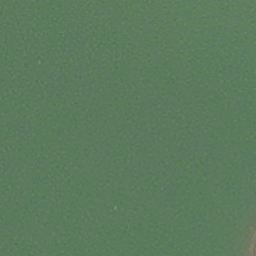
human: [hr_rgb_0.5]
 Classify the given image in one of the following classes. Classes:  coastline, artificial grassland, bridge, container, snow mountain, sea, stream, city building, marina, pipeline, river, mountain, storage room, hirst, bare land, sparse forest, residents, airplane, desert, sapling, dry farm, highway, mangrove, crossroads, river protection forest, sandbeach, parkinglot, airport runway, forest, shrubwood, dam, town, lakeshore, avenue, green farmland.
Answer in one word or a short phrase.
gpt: sea